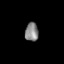
Tissue: skin
Cell type: Epithelial cells
Senescence score: 0.2709
Nuclear area (px): 245
Mean DAPI intensity: 133.065